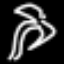
Label: palm tree